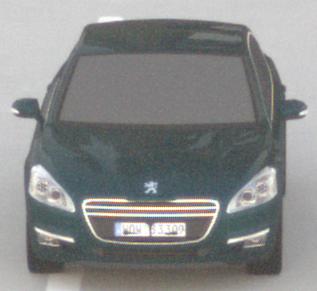
Make: Peugeot
Model: 508 120 VTi
Detailed model: 508 (I) Limousine
Model produced from: 2011/03
Model produced until: 2014/05
Doors: 4
Color: blue
Road condition: dry road
Daytime: sunrise or sunset
Contrast: low contrast